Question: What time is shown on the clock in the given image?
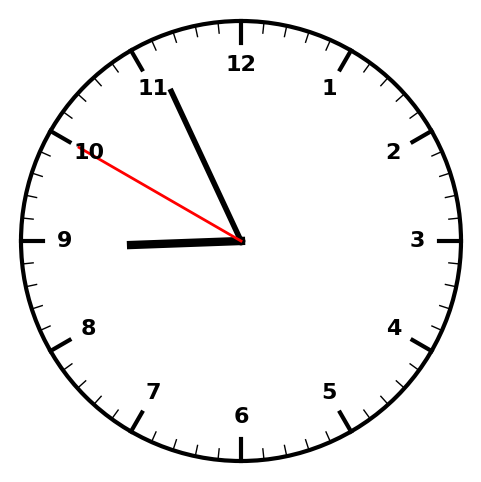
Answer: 08:55:50